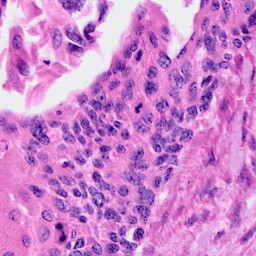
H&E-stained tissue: Cervix